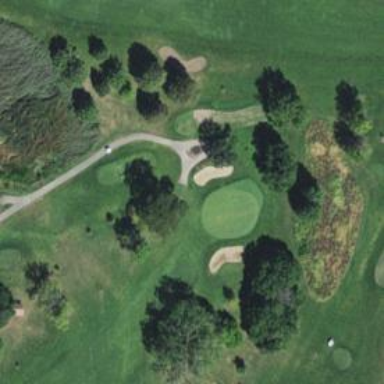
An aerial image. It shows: Pathway for golfing.